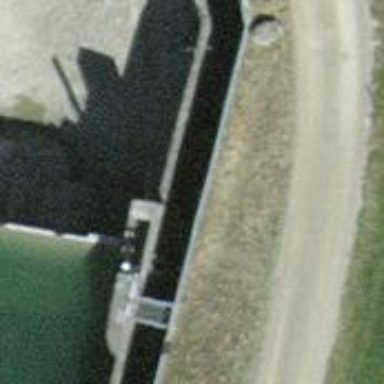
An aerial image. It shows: Weir in waterway.